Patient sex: F
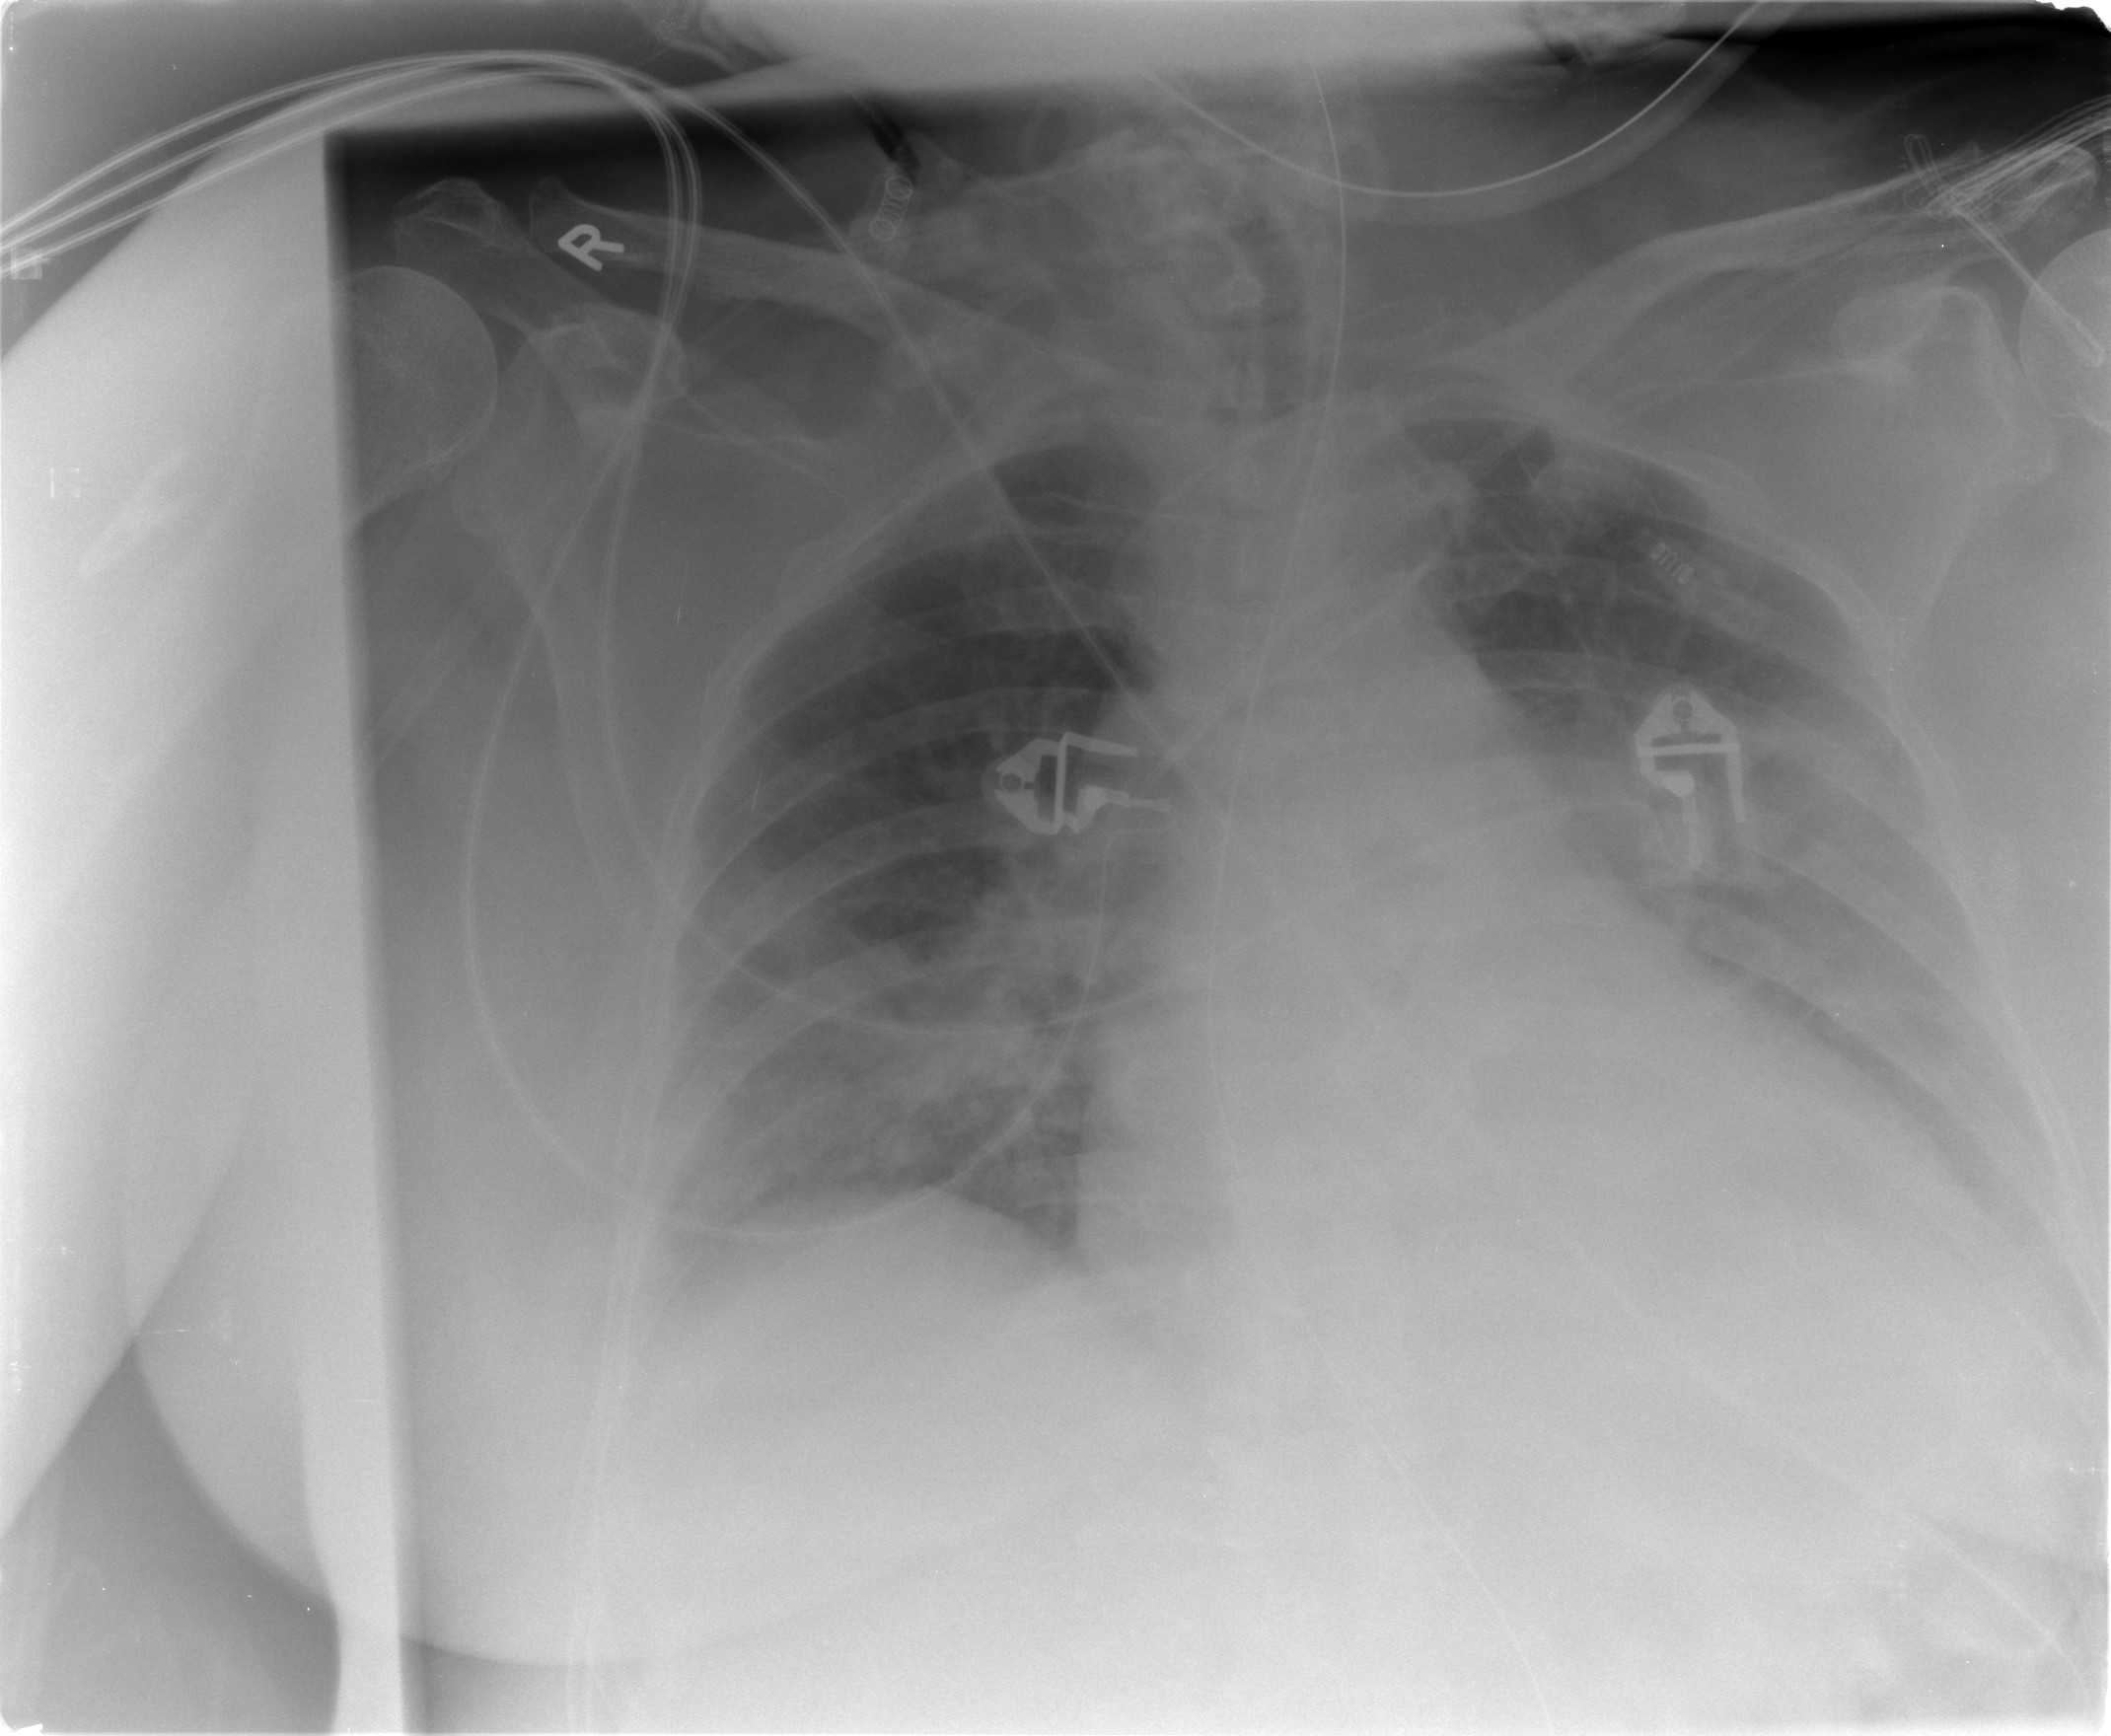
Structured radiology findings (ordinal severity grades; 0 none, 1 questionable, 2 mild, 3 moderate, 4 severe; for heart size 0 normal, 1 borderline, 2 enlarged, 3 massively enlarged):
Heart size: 2
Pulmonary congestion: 2
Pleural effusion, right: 2
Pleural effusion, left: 2
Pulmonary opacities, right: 3
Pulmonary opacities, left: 3
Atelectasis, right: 3
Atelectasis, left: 3